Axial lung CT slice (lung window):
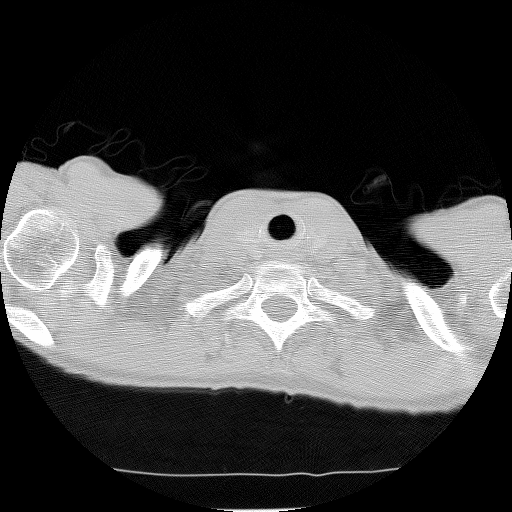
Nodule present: no